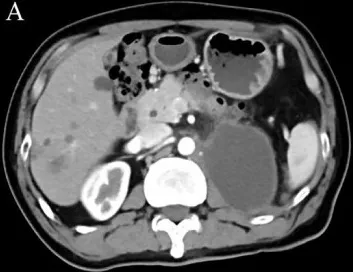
Regular dynamic contrast-enhanced CT scan manifestations in CMP (A, B on July 24, 2020) An 8.0 x 5.7 cm cystic low-density lesion was found in the original left renal area.
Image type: radiology (ct)